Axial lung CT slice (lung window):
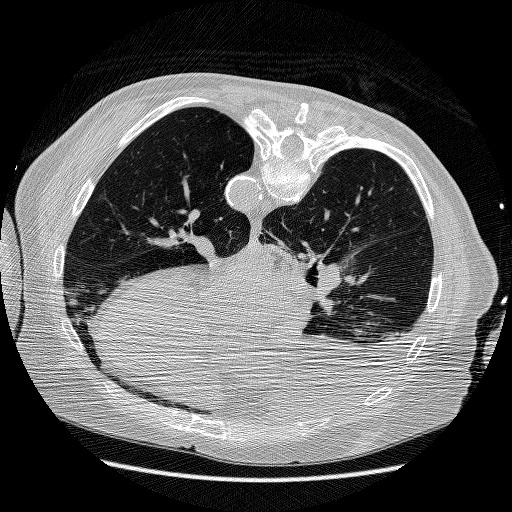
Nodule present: no